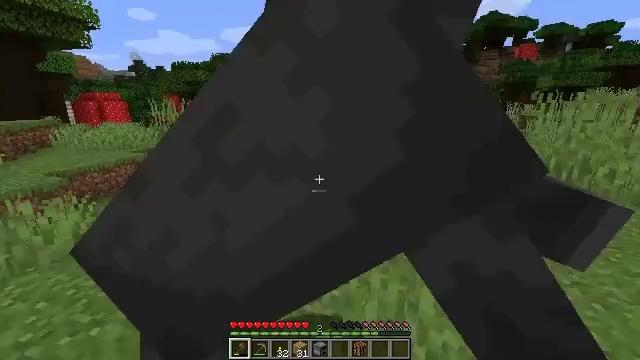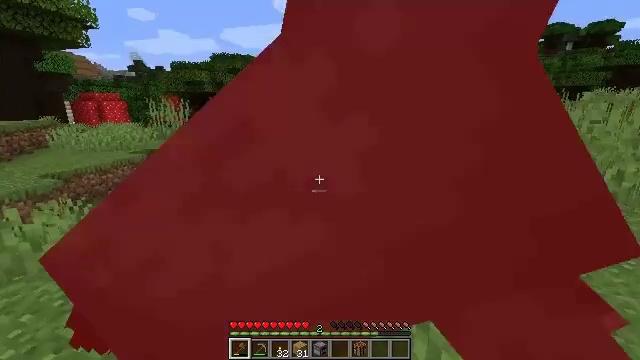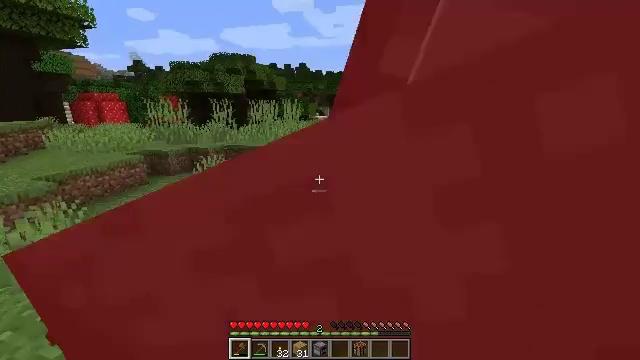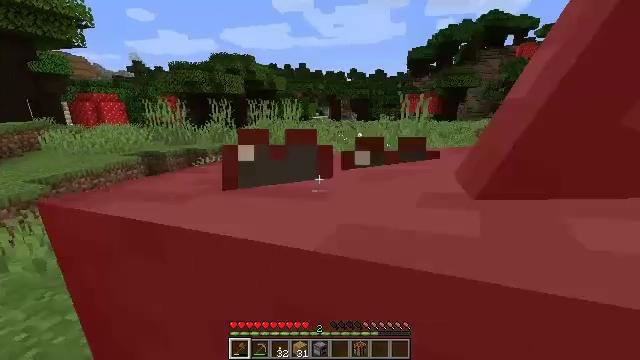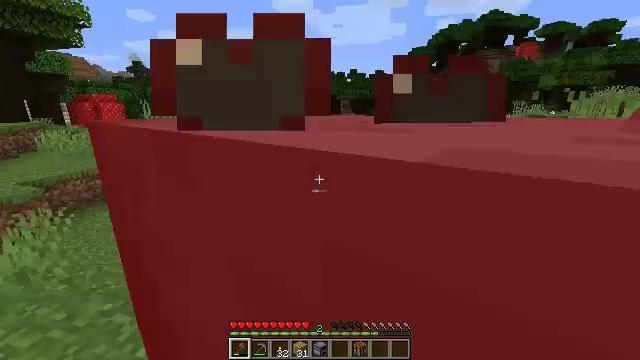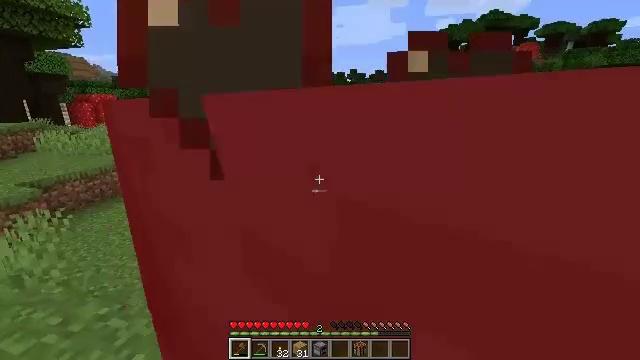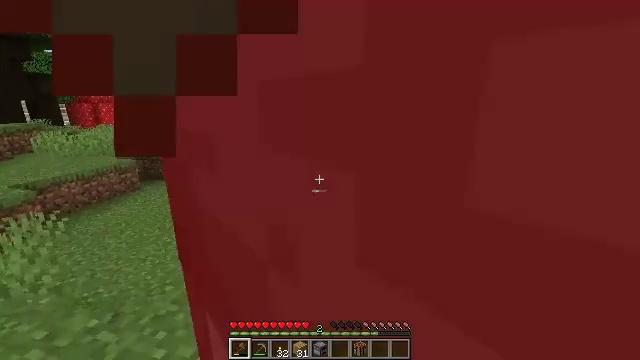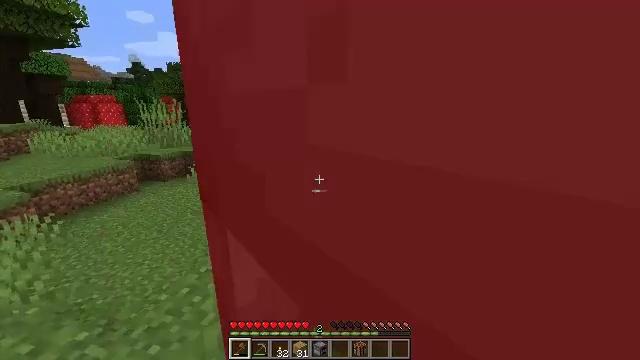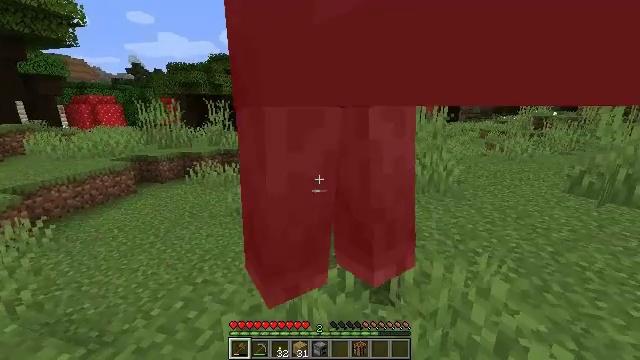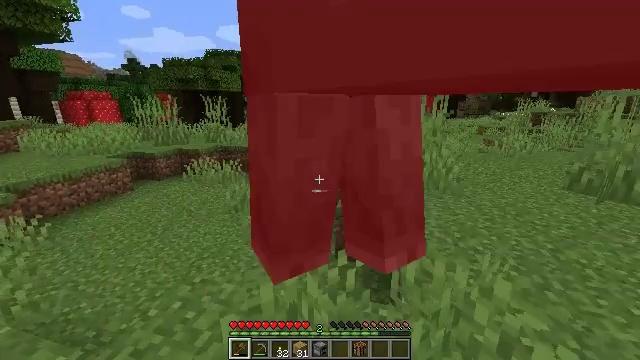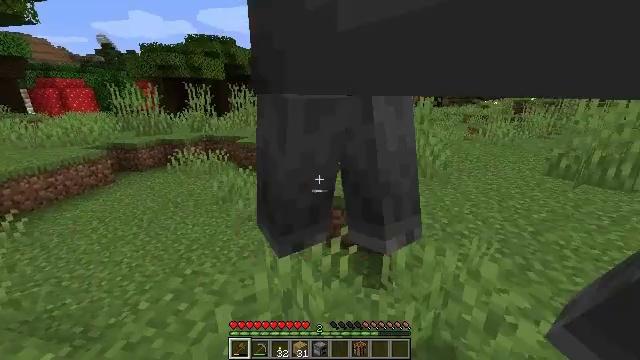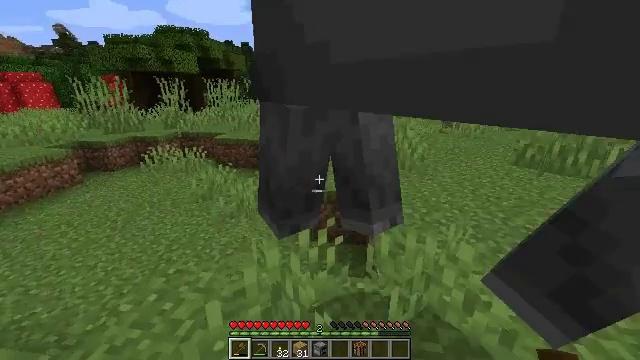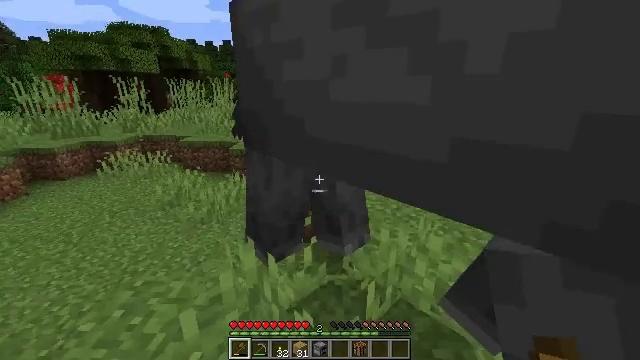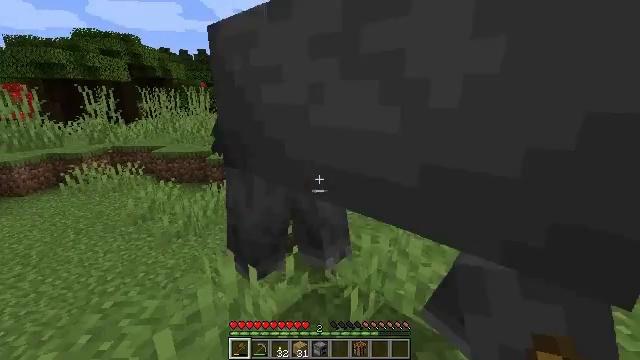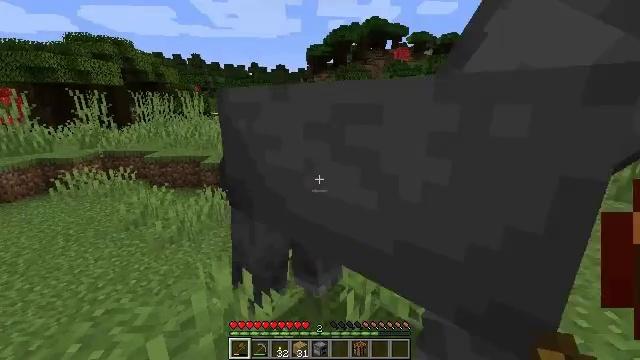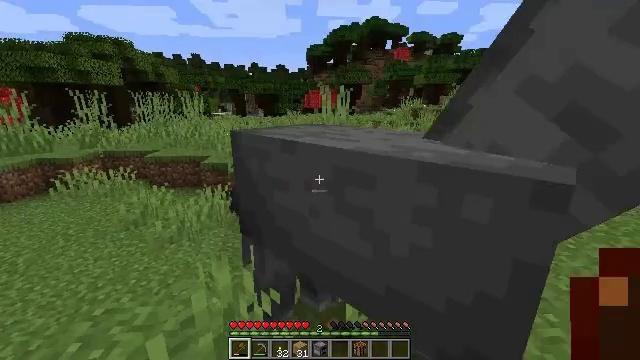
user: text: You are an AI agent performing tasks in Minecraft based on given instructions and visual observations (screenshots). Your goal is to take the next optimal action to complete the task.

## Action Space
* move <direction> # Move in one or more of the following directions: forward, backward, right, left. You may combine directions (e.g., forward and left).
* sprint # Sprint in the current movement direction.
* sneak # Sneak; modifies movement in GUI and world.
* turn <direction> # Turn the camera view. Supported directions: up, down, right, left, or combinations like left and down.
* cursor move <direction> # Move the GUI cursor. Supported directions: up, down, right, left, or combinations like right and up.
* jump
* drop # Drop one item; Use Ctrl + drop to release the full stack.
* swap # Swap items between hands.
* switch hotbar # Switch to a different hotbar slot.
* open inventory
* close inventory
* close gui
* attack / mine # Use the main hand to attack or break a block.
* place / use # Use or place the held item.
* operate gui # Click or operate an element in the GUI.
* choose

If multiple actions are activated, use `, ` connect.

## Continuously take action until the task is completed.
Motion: motion action
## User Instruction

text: Hunt a horse.
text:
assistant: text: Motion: move forward
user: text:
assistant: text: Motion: move forward
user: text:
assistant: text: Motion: move forward
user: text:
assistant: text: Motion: move forward
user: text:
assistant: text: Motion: move forward
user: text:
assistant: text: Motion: move forward
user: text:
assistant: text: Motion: move forward
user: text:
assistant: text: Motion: move forward
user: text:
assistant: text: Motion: no_op
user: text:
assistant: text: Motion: turn right and down
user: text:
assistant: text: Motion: turn right and down
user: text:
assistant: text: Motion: turn right
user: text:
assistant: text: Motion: turn right and up
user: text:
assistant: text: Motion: turn right, attack / mine
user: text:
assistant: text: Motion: attack / mine
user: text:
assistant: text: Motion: turn left, attack / mine
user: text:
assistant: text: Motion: turn left and down
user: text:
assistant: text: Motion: no_op
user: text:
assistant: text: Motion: no_op